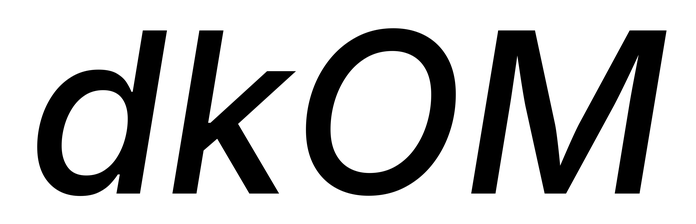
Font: Inter-Italic_Medium_Italic